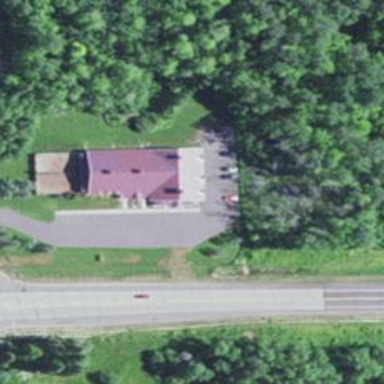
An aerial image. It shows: Veterinary facility.